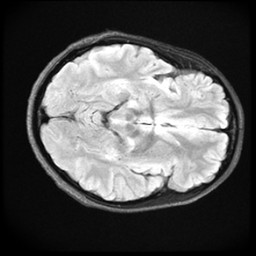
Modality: FLAIR
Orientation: axial
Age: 23
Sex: female
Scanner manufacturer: ge
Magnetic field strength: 3 T
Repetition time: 11 s
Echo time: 0.1497 s